Question: I am using a simple table from jquery mobile site. Here is my page html,
'''
<div data-role="page" id="mainPage">
<div data-role="content">
<table data-role="table" id="my-table" data-mode="reflow">
<thead>
<tr>
<th>Rank</th>
<th>Movie Title</th>
<th>Year</th>
<th>
<abbr title="Rotten Tomato Rating">Rating</abbr></th>
<th>Reviews</th>
</tr>
</thead>
<tbody>
<tr>
<th>1</th>
<td><a href="foo.com" data-rel="external">Citizen Kane</a></td>
<td>1941</td>
<td>100%</td>
<td>74</td>
</tr>
</tbody>
</table>
</div>
</div>
'''
But my page is look like very ugly. Seems no jquery applied here.
Here is the screen shot,

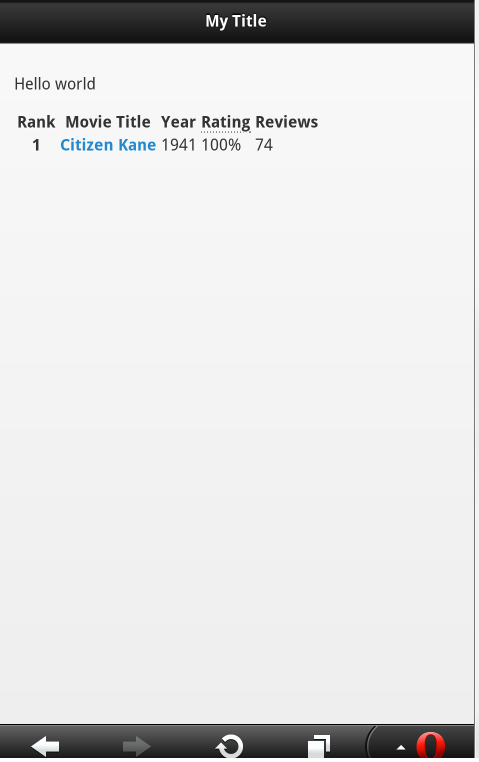
Answer: From Here,
<URL>
> The table functionality is only in the unreleased version 1.3. If you want to test 1.3, you can check it out from GitHub and build
it, or else just download the .js and .css files from the online test
docs.As this isn't even beta software yet, I wouldn't use it in production.